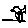
Label: bird